Question: I downloaded 'TapkuLibrary' and try to run it on Xcode Excepted ':' appear in two places how can i fix it

'''
- (instancetype) initWithFrame:(CGRect)frame symbol:(id)symbol normalType:(TKInputKeyType)normal selectedType:(TKInputKeyType)highlighted runner:(BOOL)runner NS_DESIGNATED_INITIALIZER;
- (instancetype) initWithStyle:(UITableViewStyle)style NS_DESIGNATED_INITIALIZER;
'''
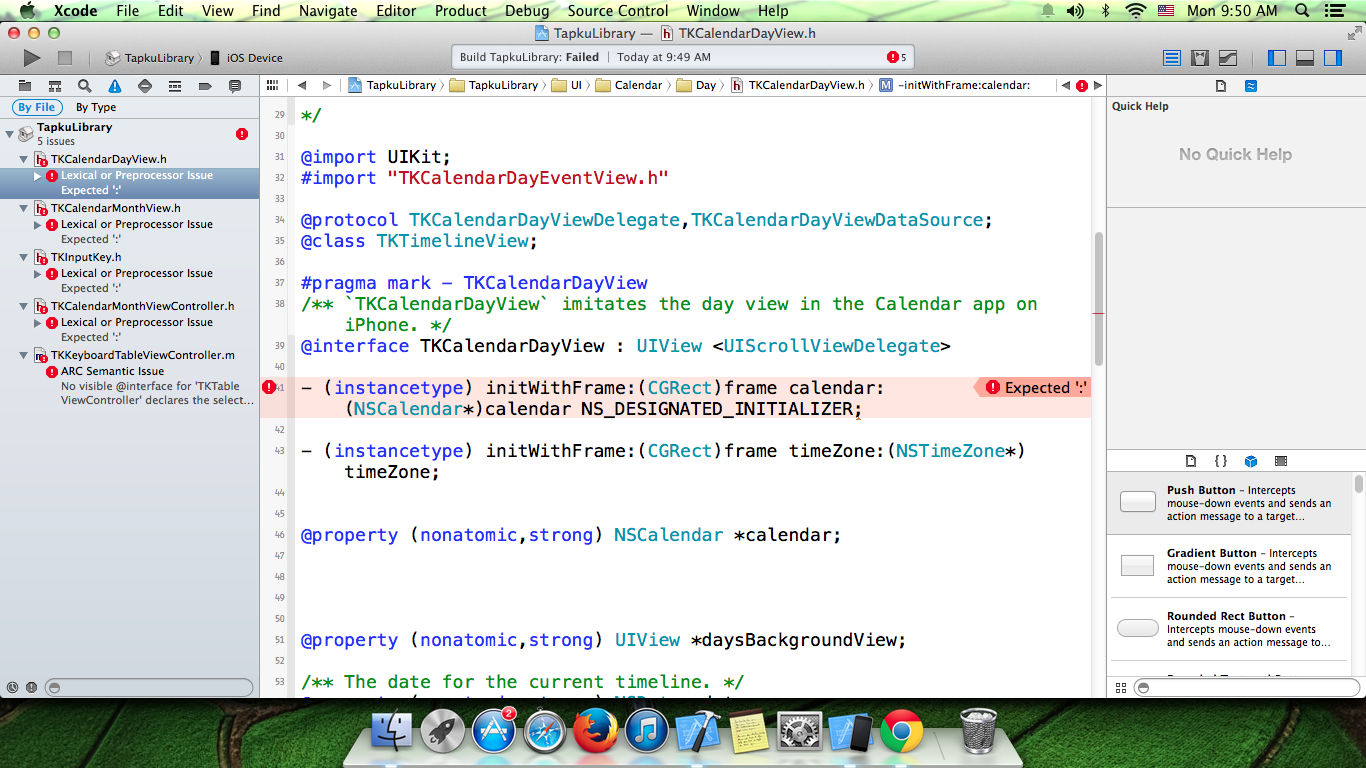
Answer: i figure the answer
it is the attribute
'''
__attribute__((objc_designated_initializer))
'''
so i must define it in my pch
'''
#ifndef NS_DESIGNATED_INITIALIZER
#if __has_attribute(objc_designated_initializer)
#define NS_DESIGNATED_INITIALIZER __attribute__((objc_designated_initializer))
#else
#define NS_DESIGNATED_INITIALIZER
#endif
#endif
'''
so i can use it in xCode 5